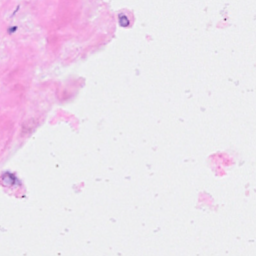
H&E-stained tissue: Breast